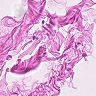
Metastatic tissue present: no